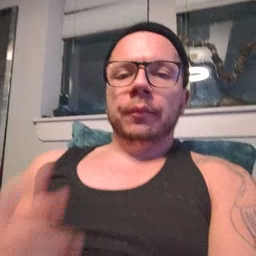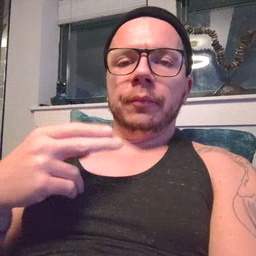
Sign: scissors